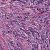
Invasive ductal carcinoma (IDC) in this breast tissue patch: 1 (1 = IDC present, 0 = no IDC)